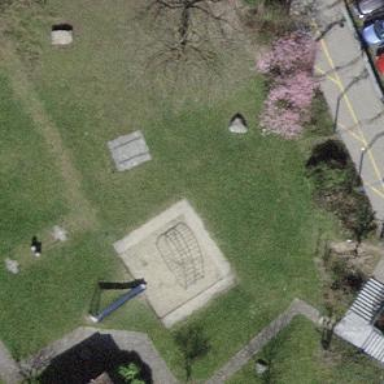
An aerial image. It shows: Playground area for leisure activities on the land.